Interaction volume radius: 5 \u00c5
Interaction volume height: 15 \u00c5
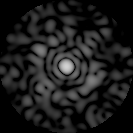
Disorder parameter: 0.8476